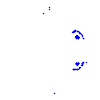
Particle: pion